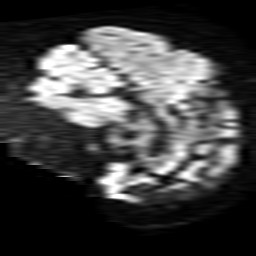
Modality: TRACE
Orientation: sagittal
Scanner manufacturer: philips
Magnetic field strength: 1.5 T
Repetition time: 3.679 s
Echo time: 0.09411 s